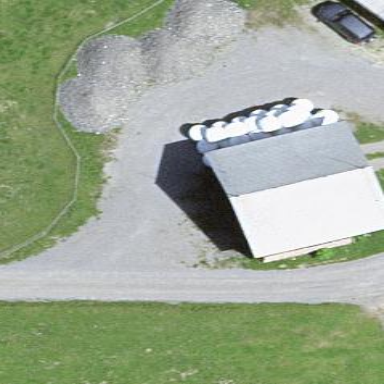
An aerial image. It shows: Gabled roof on farm auxiliary building.